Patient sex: F
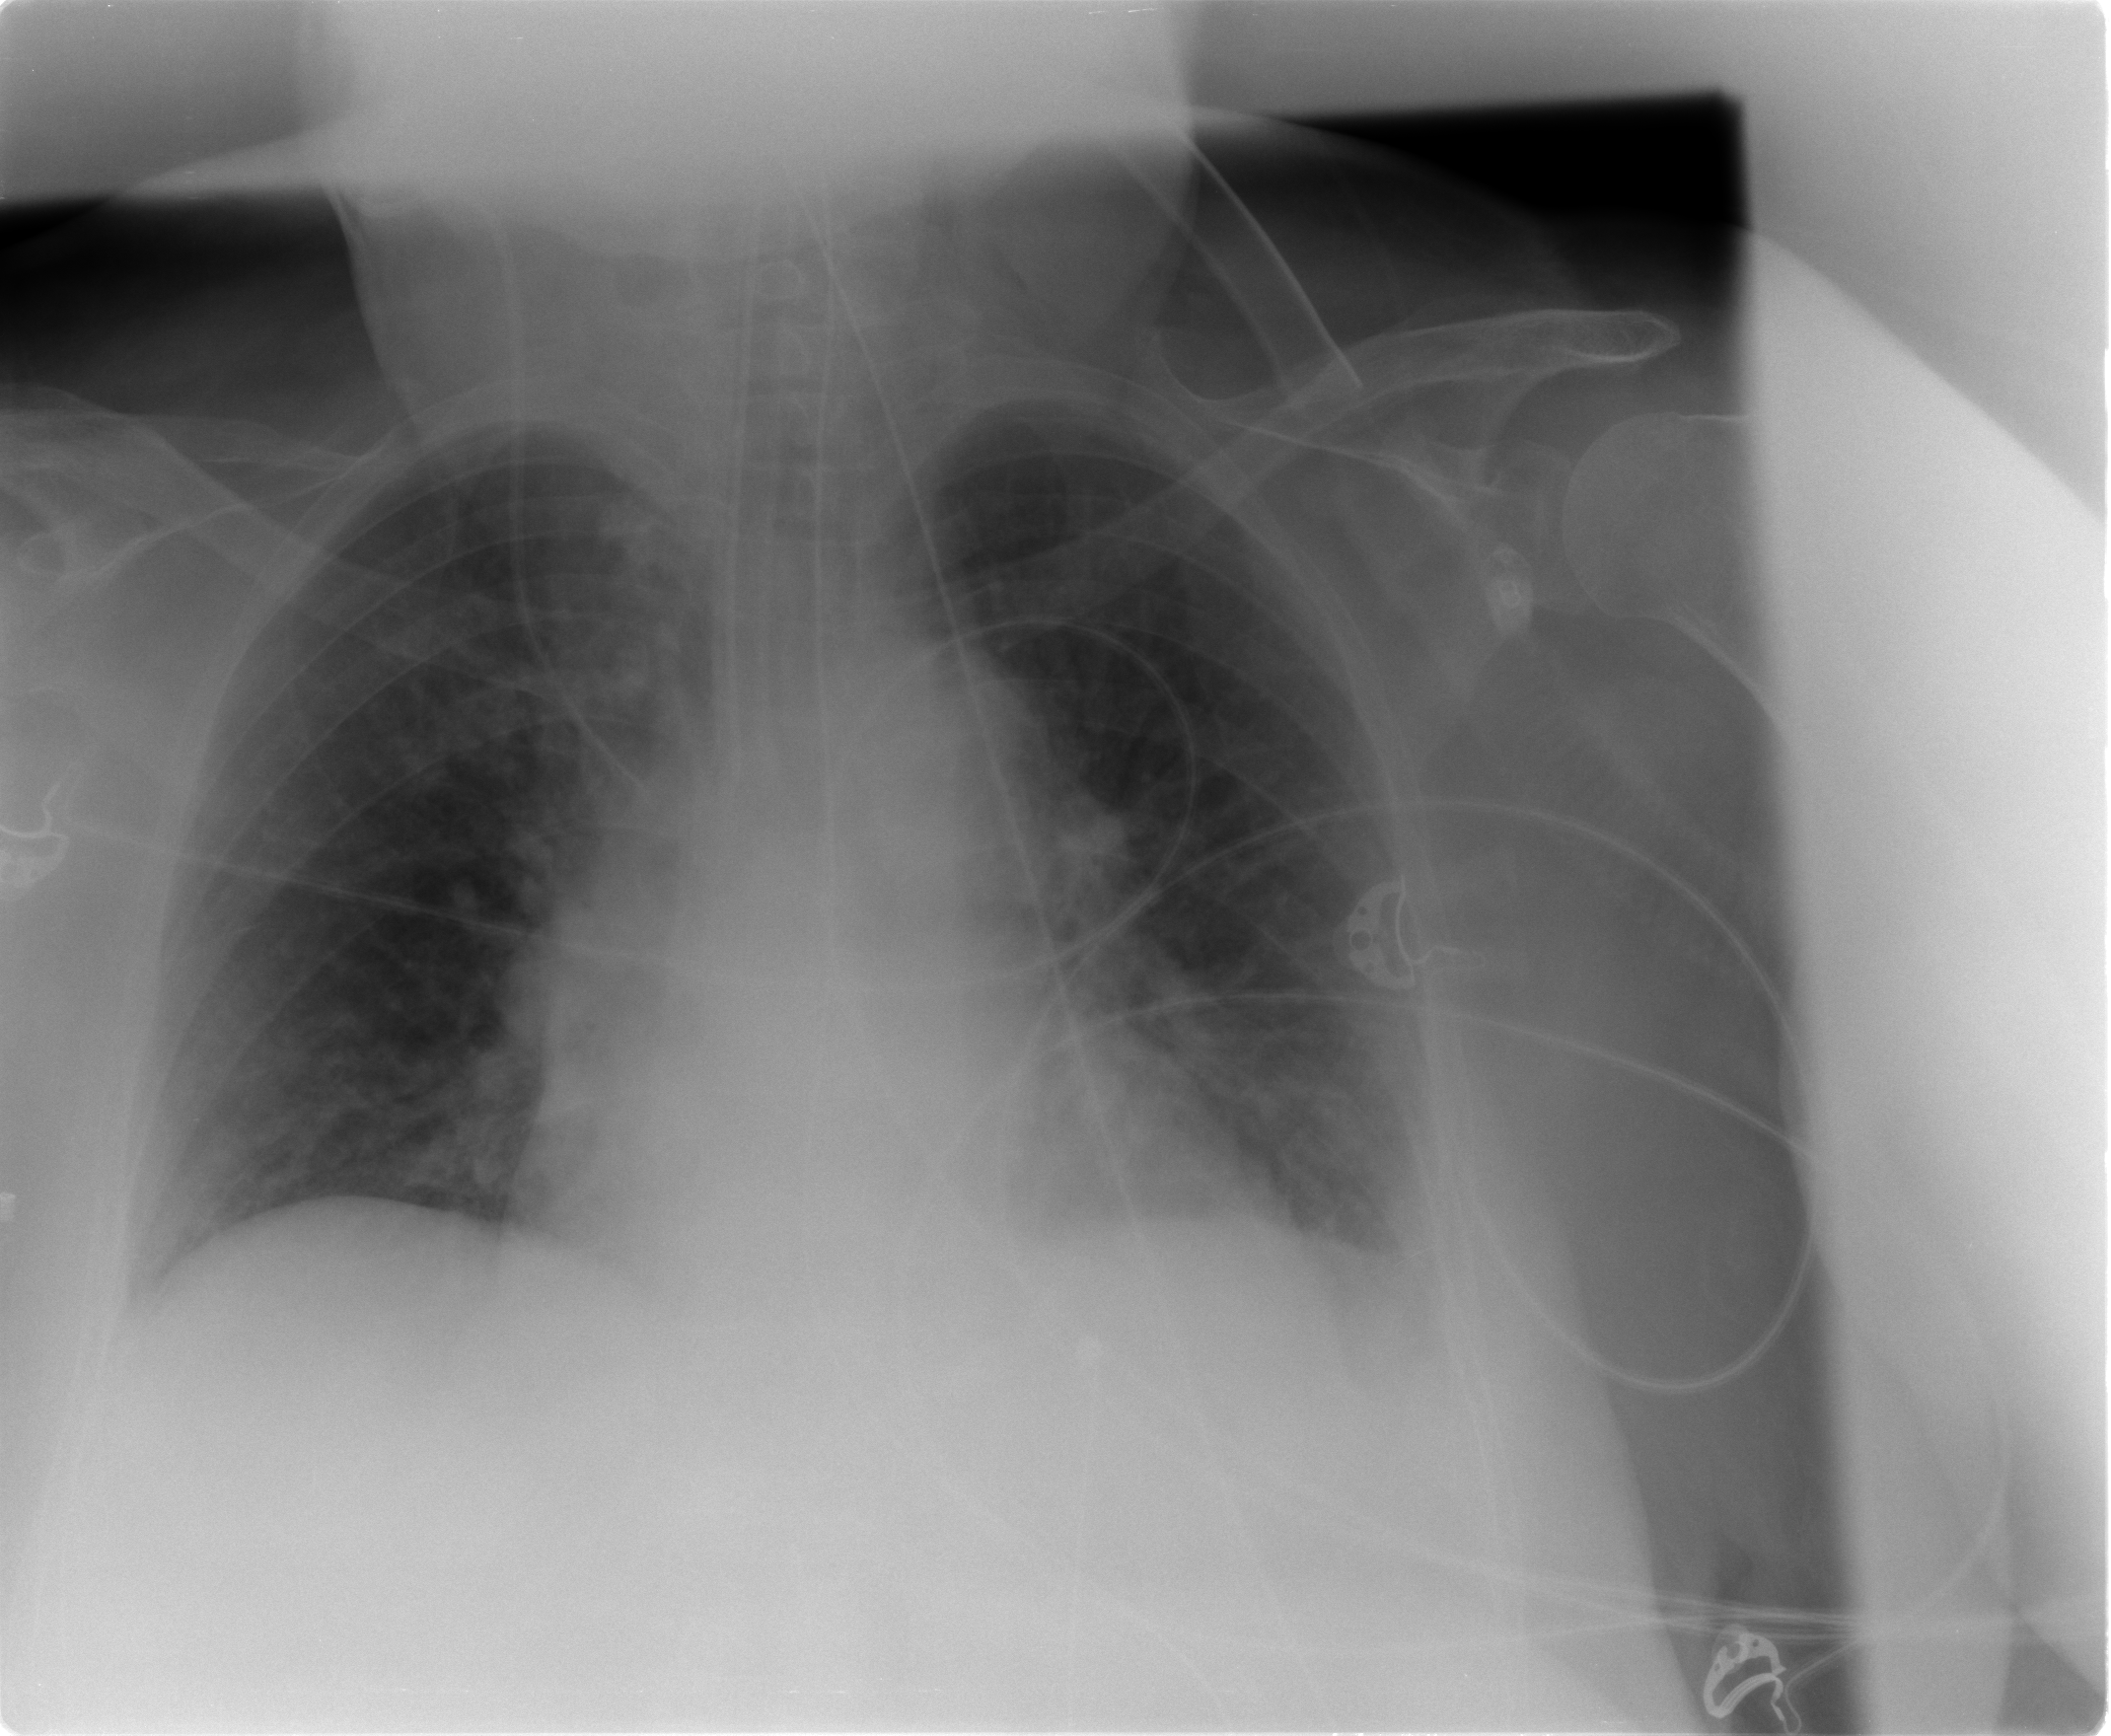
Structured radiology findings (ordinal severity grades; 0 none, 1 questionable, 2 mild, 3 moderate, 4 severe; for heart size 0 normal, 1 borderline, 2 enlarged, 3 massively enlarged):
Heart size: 0
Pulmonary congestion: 2
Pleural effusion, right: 0
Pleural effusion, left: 0
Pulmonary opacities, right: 0
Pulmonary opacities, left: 0
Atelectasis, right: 0
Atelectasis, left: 0